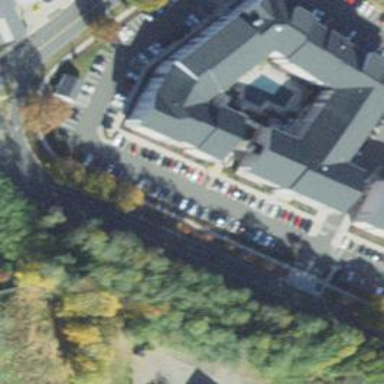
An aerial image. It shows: Commercial building.